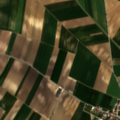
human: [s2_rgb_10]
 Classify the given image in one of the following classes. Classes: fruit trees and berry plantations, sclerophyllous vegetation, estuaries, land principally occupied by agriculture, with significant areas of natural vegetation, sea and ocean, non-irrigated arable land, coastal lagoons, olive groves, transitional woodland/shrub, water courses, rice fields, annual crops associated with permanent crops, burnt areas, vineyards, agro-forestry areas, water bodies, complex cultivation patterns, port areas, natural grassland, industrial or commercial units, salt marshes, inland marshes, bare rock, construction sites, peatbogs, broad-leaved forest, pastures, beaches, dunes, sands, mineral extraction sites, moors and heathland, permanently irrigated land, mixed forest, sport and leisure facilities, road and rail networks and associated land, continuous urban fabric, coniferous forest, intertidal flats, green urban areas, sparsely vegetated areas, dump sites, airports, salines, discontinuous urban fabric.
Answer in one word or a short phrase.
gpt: discontinuous urban fabric, non-irrigated arable land